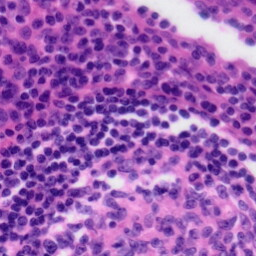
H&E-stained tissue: Tonsil